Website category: phone
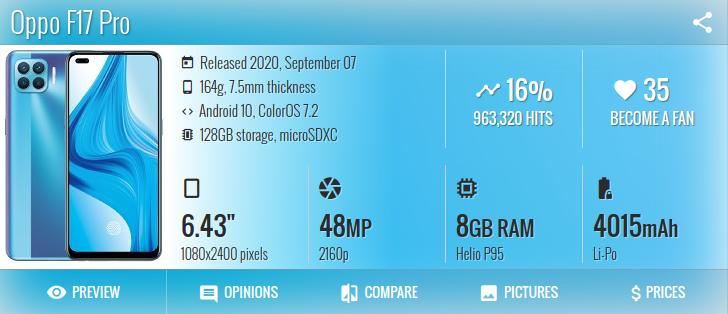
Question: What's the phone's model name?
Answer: Oppo F17 Pro

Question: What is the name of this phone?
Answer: Oppo F17 Pro

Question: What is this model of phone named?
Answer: Oppo F17 Pro

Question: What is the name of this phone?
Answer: Oppo F17 Pro

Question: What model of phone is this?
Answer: Oppo F17 Pro

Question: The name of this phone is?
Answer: Oppo F17 Pro

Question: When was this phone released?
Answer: Released 2020, September 07

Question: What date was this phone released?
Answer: Released 2020, September 07

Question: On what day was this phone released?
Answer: Released 2020, September 07

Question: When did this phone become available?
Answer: Released 2020, September 07

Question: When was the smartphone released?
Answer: Released 2020, September 07

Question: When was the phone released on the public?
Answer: Released 2020, September 07

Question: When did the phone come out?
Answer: Released 2020, September 07

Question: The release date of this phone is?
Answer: Released 2020, September 07

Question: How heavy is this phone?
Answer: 164g

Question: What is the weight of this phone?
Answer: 164g

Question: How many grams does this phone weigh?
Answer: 164g

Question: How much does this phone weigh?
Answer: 164g

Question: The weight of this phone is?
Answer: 164g

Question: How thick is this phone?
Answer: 7.5mm thickness

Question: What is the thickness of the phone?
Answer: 7.5mm thickness

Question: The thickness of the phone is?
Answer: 7.5mm thickness

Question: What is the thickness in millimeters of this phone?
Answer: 7.5mm thickness

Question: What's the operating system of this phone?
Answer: Android 10, ColorOS 7.2

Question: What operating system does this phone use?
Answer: Android 10, ColorOS 7.2

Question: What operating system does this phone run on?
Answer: Android 10, ColorOS 7.2

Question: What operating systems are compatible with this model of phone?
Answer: Android 10, ColorOS 7.2

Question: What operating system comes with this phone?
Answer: Android 10, ColorOS 7.2

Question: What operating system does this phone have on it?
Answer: Android 10, ColorOS 7.2

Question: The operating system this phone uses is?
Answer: Android 10, ColorOS 7.2

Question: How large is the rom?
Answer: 128GB storage

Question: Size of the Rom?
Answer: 128GB storage

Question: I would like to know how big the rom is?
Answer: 128GB storage

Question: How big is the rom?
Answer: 128GB storage

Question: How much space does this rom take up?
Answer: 128GB storage

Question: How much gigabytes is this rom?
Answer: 128GB storage

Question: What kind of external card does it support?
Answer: microSDXC

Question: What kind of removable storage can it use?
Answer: microSDXC

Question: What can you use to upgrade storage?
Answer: microSDXC

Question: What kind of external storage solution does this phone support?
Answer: microSDXC

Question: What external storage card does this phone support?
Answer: microSDXC

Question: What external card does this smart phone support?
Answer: microSDXC

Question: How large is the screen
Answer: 6.43"

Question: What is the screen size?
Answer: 6.43"

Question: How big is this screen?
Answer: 6.43"

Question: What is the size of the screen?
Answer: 6.43"

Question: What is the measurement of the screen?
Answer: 6.43"

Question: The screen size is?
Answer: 6.43"

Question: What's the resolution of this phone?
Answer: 1080x2400 pixels

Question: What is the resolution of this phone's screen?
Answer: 1080x2400 pixels

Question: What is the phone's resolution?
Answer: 1080x2400 pixels

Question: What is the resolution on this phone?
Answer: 1080x2400 pixels

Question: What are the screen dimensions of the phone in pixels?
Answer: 1080x2400 pixels

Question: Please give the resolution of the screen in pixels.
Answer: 1080x2400 pixels

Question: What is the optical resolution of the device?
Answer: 1080x2400 pixels

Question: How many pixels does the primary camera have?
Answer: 48 MP

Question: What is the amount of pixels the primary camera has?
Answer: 48 MP

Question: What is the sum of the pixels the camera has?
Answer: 48 MP

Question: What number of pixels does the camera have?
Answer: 48 MP

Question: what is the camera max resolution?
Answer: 48 MP

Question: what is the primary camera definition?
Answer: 48 MP

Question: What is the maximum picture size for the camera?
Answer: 48 MP

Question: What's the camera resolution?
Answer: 2160p

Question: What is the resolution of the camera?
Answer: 2160p